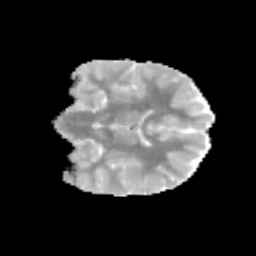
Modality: MD
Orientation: coronal
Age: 8
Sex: male
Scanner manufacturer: siemens
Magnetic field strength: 3 T
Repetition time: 3.8 s
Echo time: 0.07 s